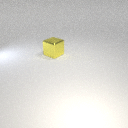
large yellow metal cube